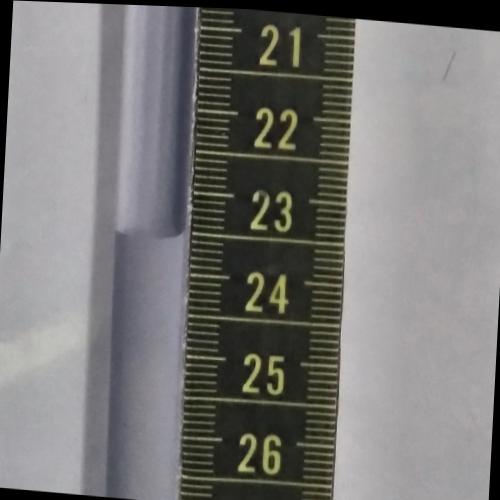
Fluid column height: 23.6 cm